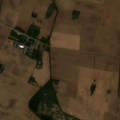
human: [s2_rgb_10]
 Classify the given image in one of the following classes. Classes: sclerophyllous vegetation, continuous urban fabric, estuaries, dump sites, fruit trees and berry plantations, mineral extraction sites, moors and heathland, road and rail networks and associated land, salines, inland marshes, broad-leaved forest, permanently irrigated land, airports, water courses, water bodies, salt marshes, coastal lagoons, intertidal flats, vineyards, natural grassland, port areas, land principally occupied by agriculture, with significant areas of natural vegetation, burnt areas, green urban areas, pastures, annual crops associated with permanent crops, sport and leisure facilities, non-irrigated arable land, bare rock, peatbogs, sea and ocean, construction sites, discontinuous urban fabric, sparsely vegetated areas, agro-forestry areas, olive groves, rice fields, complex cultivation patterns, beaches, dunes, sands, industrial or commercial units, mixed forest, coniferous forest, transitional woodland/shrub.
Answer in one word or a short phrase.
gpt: non-irrigated arable land, complex cultivation patterns